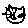
Label: cat